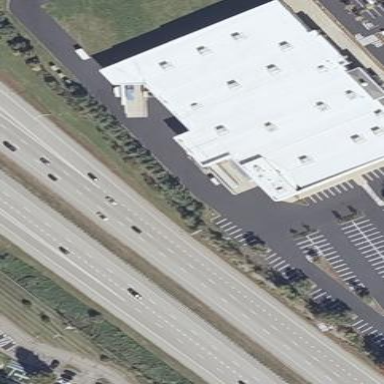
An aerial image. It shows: Retail building.